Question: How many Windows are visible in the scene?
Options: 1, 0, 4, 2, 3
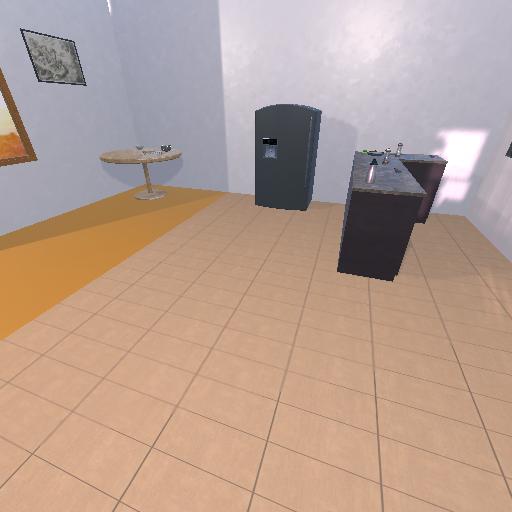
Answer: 1